Question: I know that at the end my question me sound silly and easy to solve but I have been trying for hours to make it work but it does not work at all.
I have a UINavigation bar with a "back" and a "refresh" button. The back button works perfectly but I haven't found any way to make the refresh button to work.

What I want from the refresh button is to load the whole view again. Like refreshing the whole "viewWillAppear" section.
I have tried view reload and setNeedsDisplay but none of the work.
Is there any way that I can do this?
Can anyone please help me?
Thanks a lot
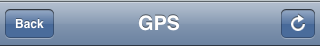
Answer: Move all functions called in viewWillAppear: into a seperate function with appropriate name and call them when someone clicks the refresh button and in the viewWillAppear:. Example
'''
-(void) gpsRedirect{
//Do stuff that you did in viewWillAppear:
}
'''
And use this code for creating a selector that's activated for touch up inside event upon a button. This will trigger the method gpsRedirect which contains what you previously did in viewWillAppear:
'''
[barButtonItemName addTarget:self
action:@selector(gpsRedirect)
forControlEvents:UIControlEventTouchUpInside];
'''